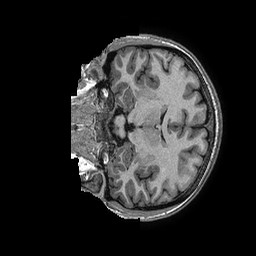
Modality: T1w
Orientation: coronal
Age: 30
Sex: female
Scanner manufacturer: ge
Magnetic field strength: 3 T
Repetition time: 0.006952 s
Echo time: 0.00292 s